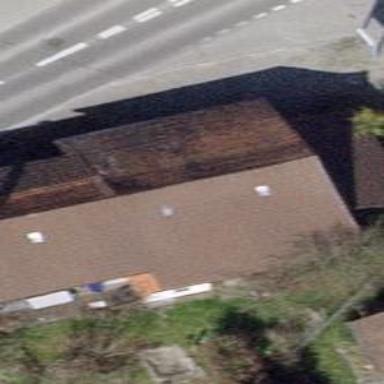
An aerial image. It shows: Building with gabled roof made of roof tiles. The roof orientation is across the building.